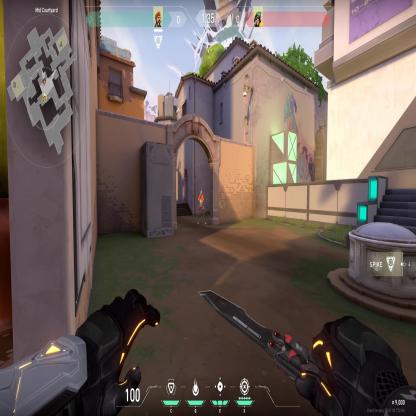
Label: enemy